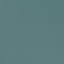
Land use / land cover: SeaLake